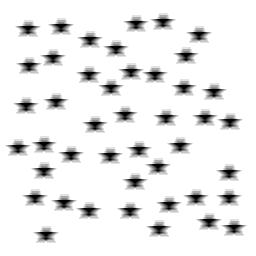
Squares: 0
Triangles: 0
Stars: 44
Total shapes: 44